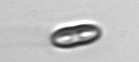
Label: pennate